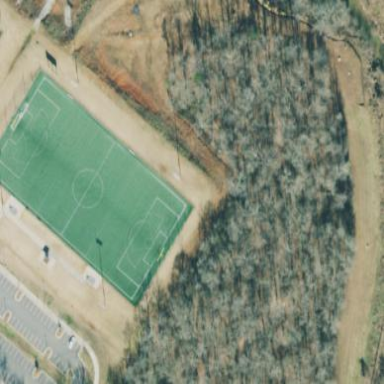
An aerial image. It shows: Soccer pitch for leisure land activities.